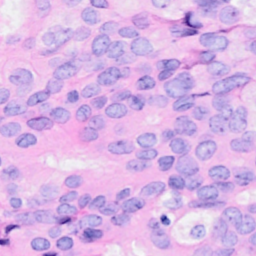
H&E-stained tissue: Breast